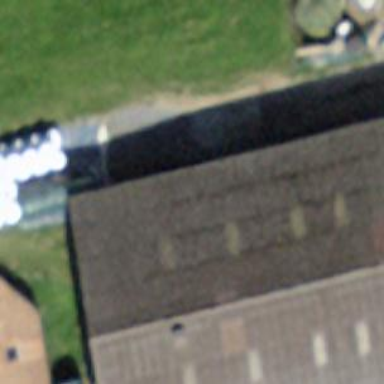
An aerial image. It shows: Barn.